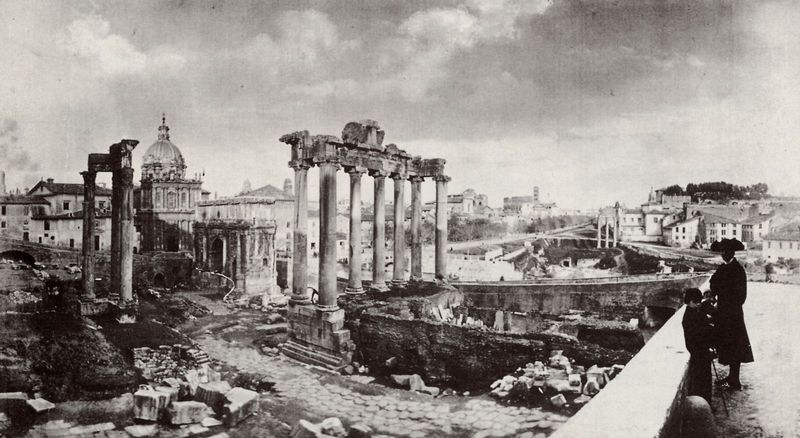
Titel: Rom - das Forum Romanum von der Via del Campidoglio aus
Künstler: Italienischer Photograph
Standort: Rom
Institution: Sammlung Cianfarani
Schlagwörter: gestein, himmel, mann, schatten, weiß, wolken, bäume, menschen, stadt, frau, grau, hintergrund, hut, laterne, licht, marmor, schwarz, strasse, säule, säulen, anlage, gebäude, gras, weg, wiese, leute, architektur, kleidung, mensch, sockel, stehen, stein, steine, schauen, ferne, horizont, häuser, hügel, brücke, brüstung, büsche, kirche, sträucher, wege, mantel, kind, mutter, paar, vater, tal, bewölkt, ansicht, bogen, passanten, pflaster, zuschauer, mauer, geröll, sepia, schutt, kuppel, brand, krieg, trümmer, zerstörung, durchgang, geländer, junge, krempe, betrachter, foto, fotografie, photographie, reste, ruine, antike, dom, schwarz-weiß, stich, ruinen, architrav, kapitelle, rom, betrachten, photo, fries, quader, mauern, antik, tempel, brocken, einfassung, aufnahme, gewölk, bauten, ruinös, forum, forum romanum, triumpfbogen, triumphbogen, petersdom, altstadt, kurie, weltkrieg, überreste, rest, romanum, engelsburg, hintergurnd, photo0graphie, saturntempel, wweg, vestinae, forum rumanum